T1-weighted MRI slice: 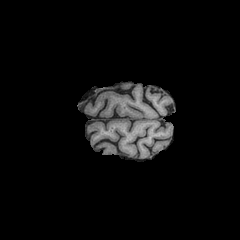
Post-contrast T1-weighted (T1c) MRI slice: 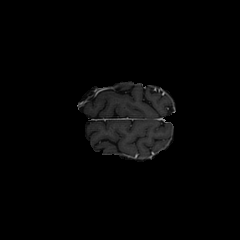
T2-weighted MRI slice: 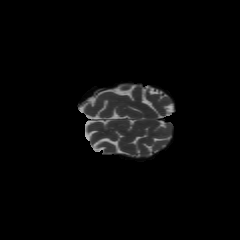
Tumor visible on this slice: no